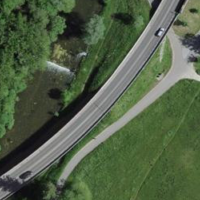
EUNIS habitat code: 25
Species observed at this site:
Mantis religiosa